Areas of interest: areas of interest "China Post (Taoyuan Road)"
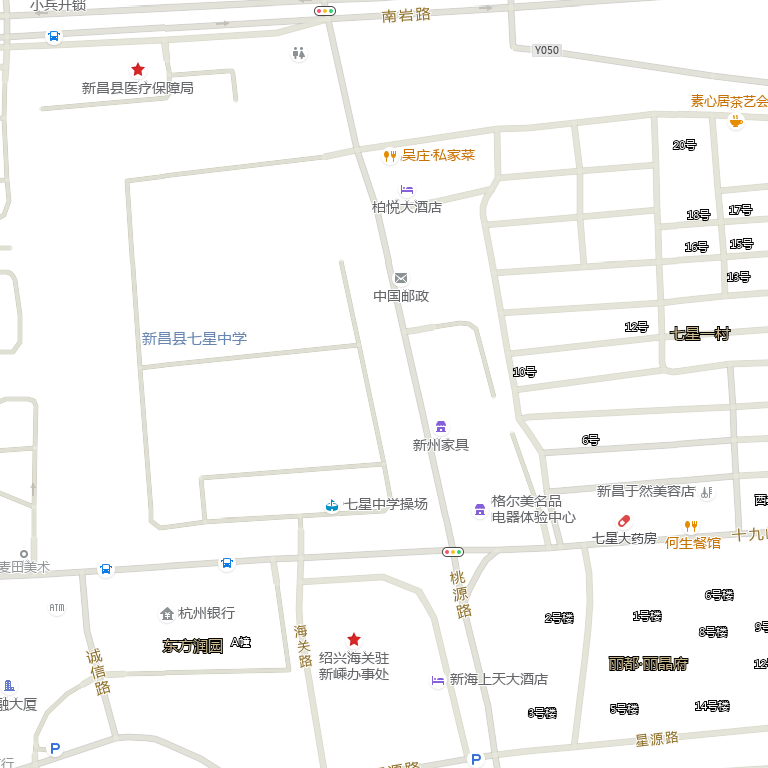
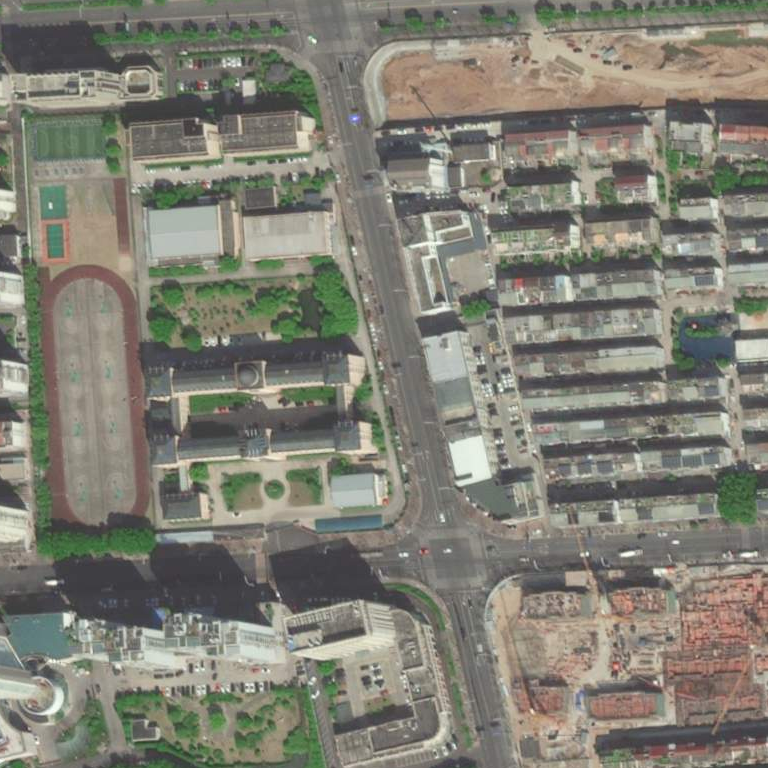